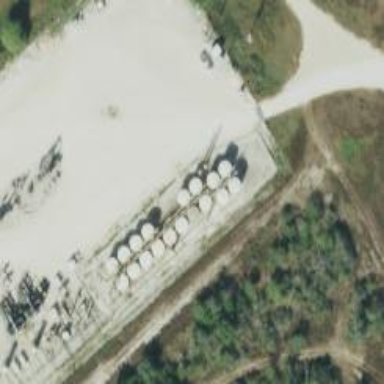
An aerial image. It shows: Storage tank that is man-made.